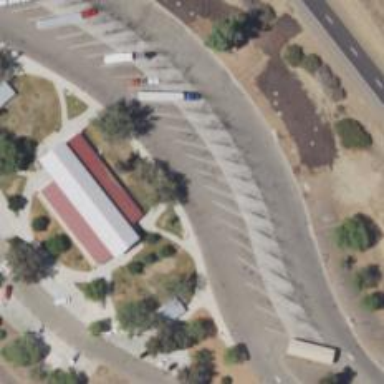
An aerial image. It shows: Rest area on the road.